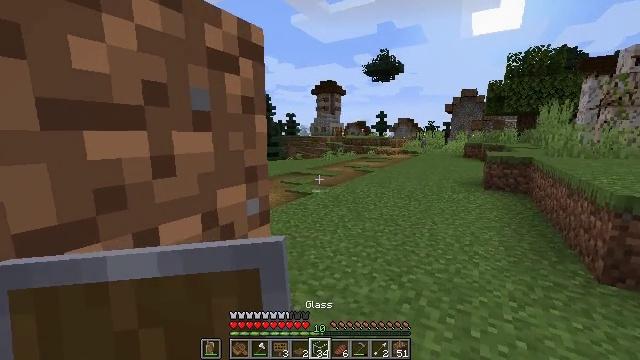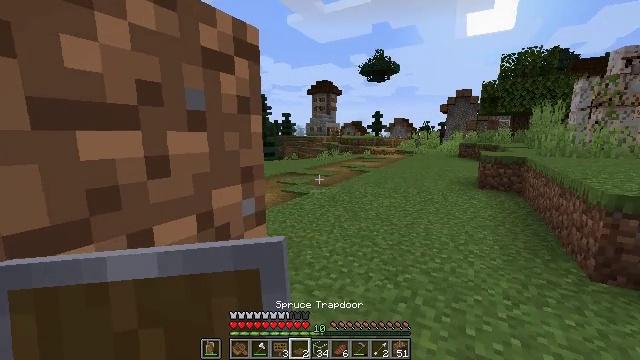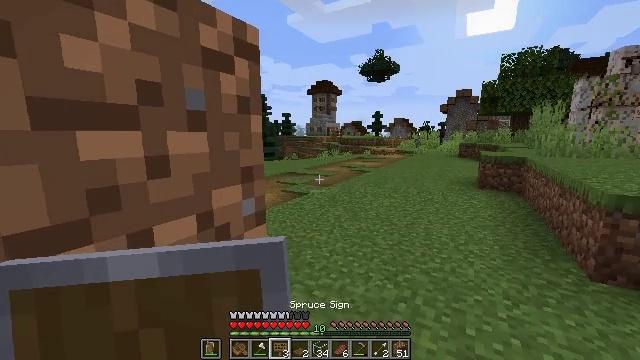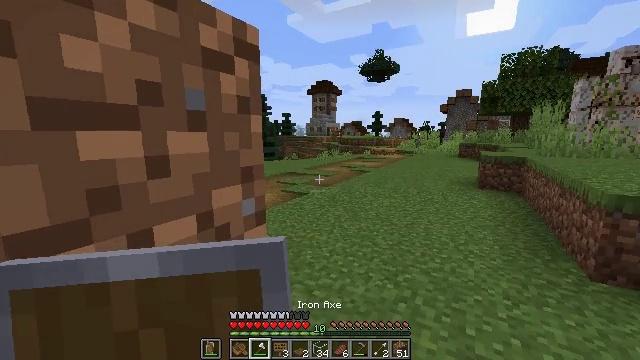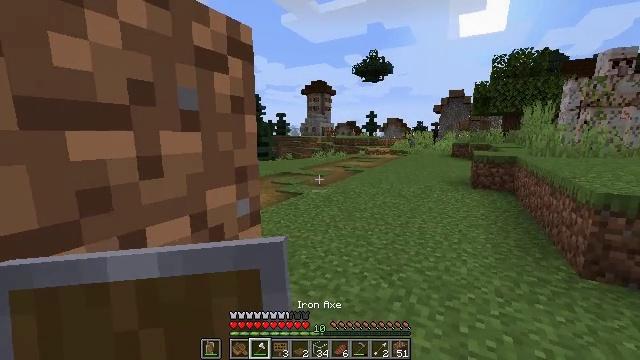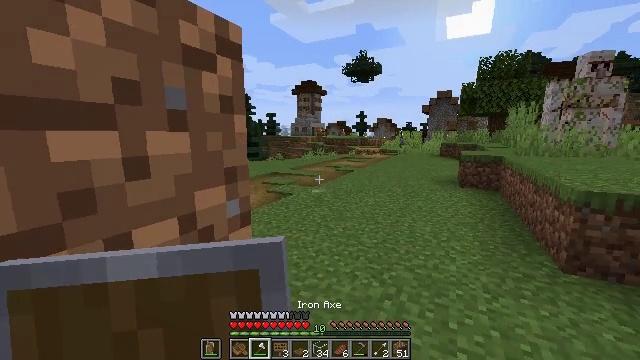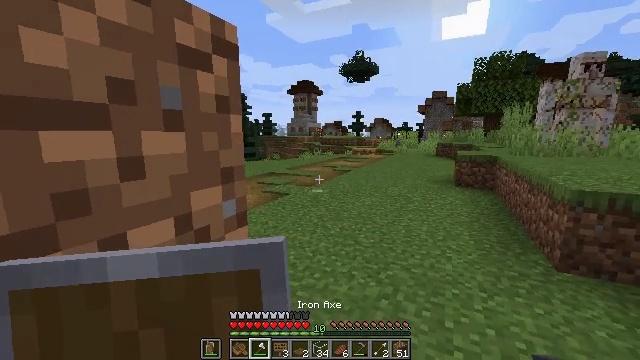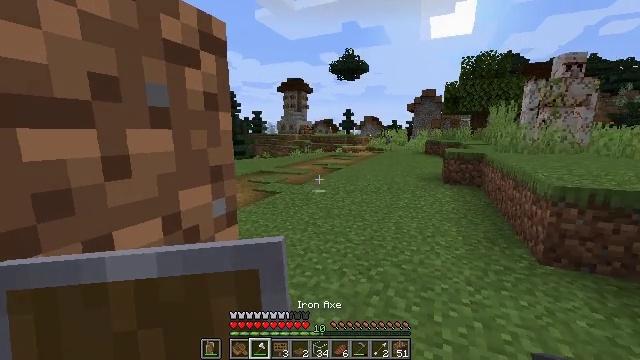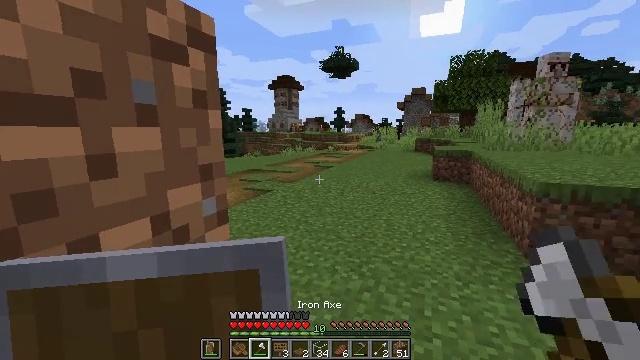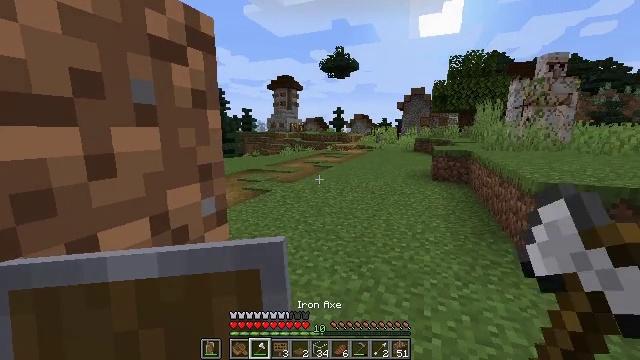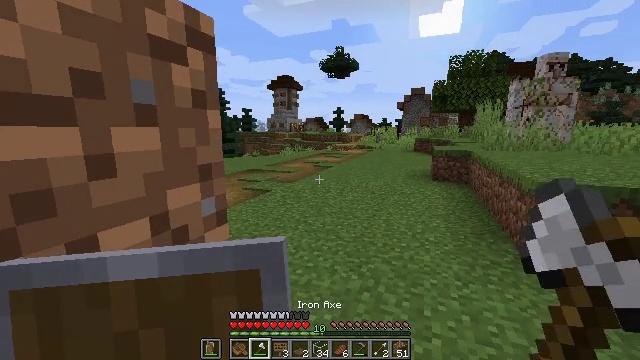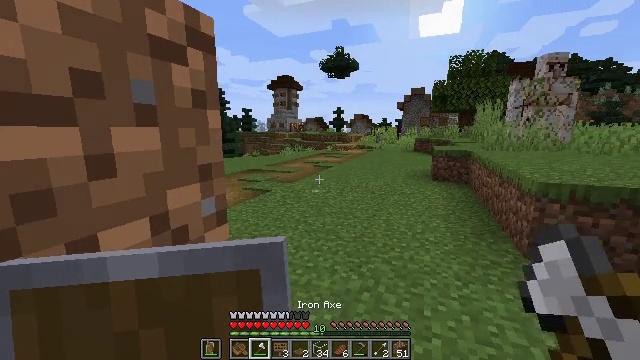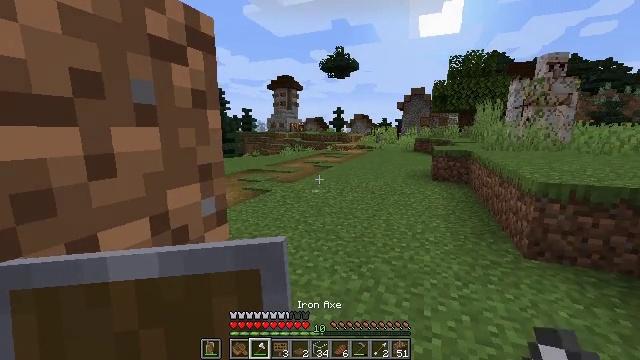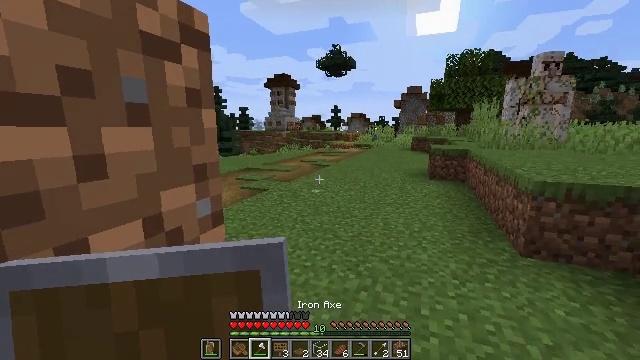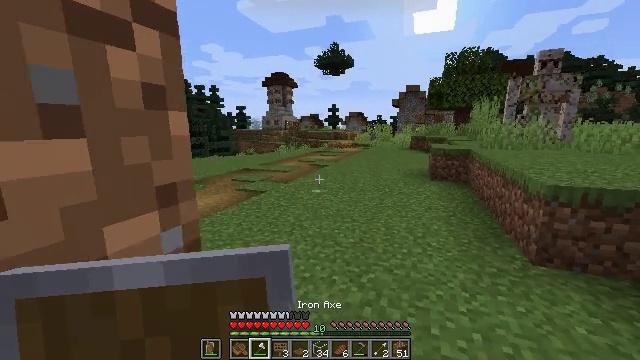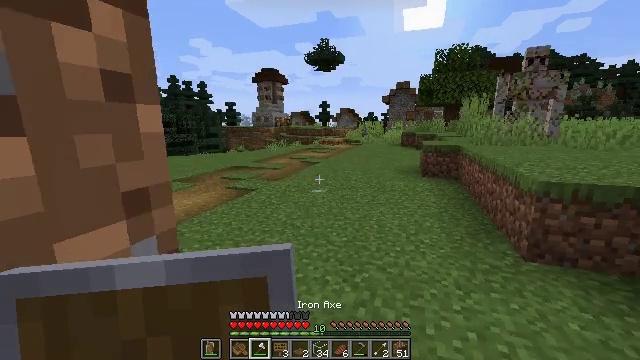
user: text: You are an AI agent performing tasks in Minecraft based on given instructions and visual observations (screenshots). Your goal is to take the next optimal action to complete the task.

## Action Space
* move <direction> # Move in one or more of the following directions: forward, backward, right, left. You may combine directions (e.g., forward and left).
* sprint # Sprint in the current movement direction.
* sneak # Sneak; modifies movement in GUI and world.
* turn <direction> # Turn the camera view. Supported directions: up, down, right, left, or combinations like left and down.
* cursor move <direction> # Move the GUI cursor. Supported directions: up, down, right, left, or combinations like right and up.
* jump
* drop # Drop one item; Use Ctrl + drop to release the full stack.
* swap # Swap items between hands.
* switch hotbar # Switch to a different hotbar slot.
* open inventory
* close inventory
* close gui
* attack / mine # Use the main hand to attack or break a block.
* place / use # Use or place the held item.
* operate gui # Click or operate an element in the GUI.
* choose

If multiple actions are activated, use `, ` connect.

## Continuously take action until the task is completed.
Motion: motion action
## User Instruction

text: Break the dirt block.
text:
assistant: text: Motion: no_op
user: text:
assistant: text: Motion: no_op
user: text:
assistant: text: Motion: no_op
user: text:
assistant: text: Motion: turn right
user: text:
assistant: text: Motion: turn right
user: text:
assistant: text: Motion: no_op
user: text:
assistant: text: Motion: turn right
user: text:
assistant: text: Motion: turn right
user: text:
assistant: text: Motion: no_op
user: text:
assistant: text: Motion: no_op
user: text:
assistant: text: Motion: no_op
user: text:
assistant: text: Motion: no_op
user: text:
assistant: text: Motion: move forward
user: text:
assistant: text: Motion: move forward
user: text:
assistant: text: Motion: move forward, turn right
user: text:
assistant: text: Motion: move forward
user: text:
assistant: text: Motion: move forward, turn left
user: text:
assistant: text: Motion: move forward, turn left
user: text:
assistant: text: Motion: move forward, turn left
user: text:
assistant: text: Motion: turn left
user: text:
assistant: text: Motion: turn left
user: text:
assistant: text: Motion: turn left and up
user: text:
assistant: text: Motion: turn left and up
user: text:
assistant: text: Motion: turn left and up
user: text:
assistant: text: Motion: sneak, turn left and up
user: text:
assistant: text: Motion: sneak, turn left and up
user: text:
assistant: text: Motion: sneak
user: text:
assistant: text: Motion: sneak, turn left
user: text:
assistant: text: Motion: sneak, use / place
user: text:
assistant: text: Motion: sneak, use / place